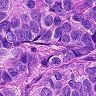
Metastatic tissue present: yes